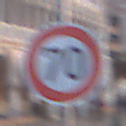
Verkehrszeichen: Geschwindigkeit70
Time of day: SunriseSunset
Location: Outdoor (Urban)
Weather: Clear
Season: NotSpecified
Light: Natural